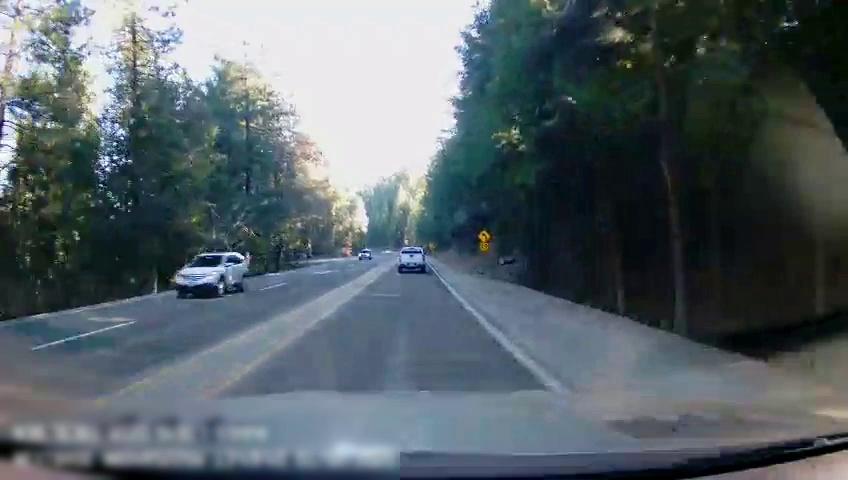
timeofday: Day
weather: Sunny
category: Drivable Space
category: Vehicles | SUV
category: Vehicles | SUV
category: Vehicles | Truck
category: Lanes | Alternate Lane
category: Lanes | Current Lane
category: Lanes | Opposite Lane
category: Lanes | Opposite Lane
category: Lanes | Opposite Lane
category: Traffic | Signs
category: Traffic | Signs